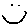
Label: smiley face